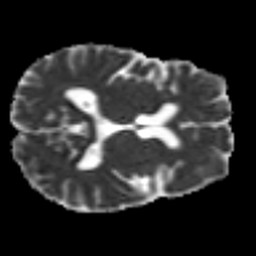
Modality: MD
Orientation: axial
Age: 48
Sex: male
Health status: ill
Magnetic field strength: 3 T
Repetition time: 9 s
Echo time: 0.093 s